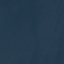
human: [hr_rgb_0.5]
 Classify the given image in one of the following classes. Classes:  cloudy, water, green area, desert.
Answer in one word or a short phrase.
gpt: water